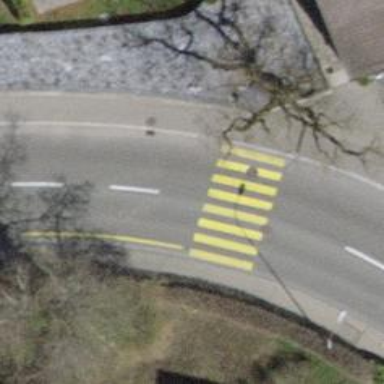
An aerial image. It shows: Uncontrolled crossing on the road.